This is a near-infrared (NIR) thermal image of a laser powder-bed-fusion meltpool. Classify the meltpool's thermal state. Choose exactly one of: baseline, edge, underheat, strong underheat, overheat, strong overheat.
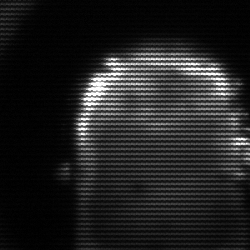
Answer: baseline